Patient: sex M, age 76
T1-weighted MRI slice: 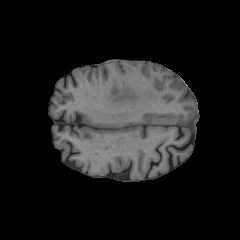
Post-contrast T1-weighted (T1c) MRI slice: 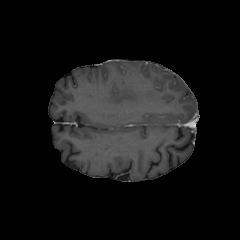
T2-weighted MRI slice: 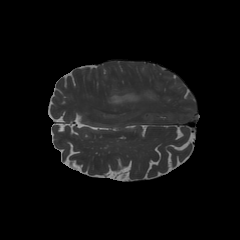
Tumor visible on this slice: yes
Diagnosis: Glioblastoma, IDH-wildtype
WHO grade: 4